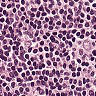
Metastatic tissue present: no